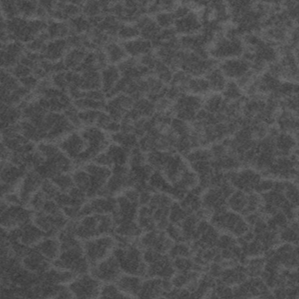
Label: frost